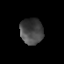
Tissue: prostate
Cell type: T cells
Senescence score: 0.3408
Nuclear area (px): 582
Mean DAPI intensity: 69.674